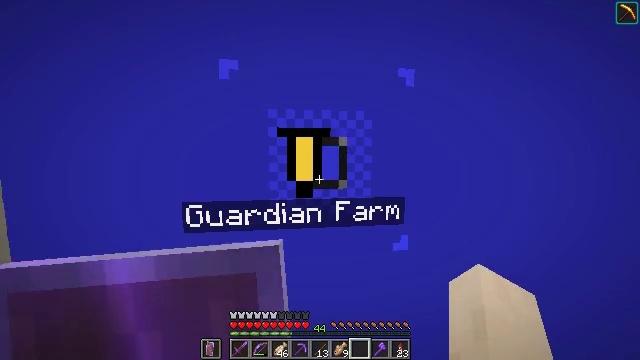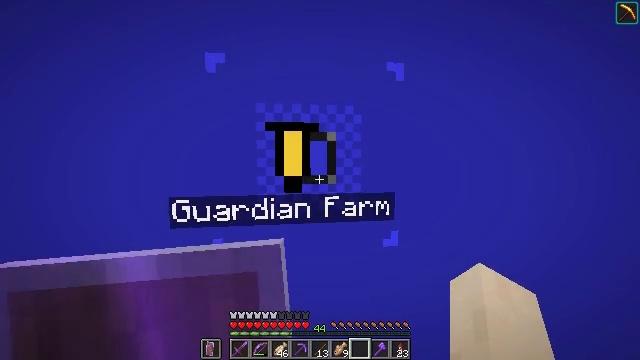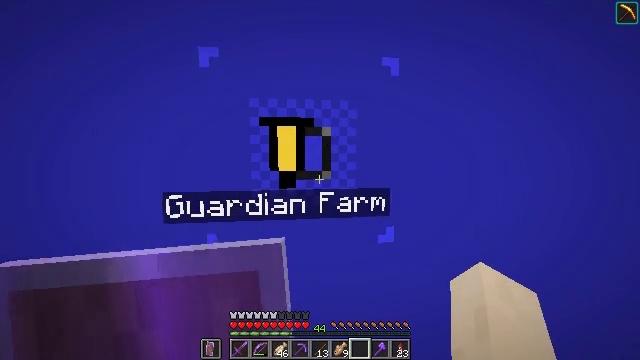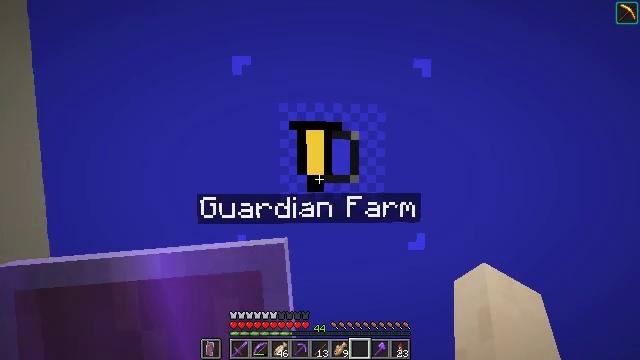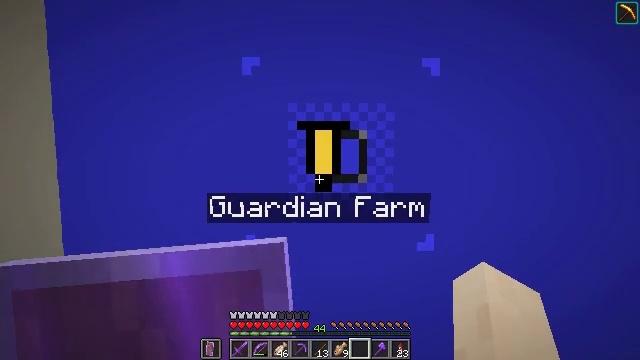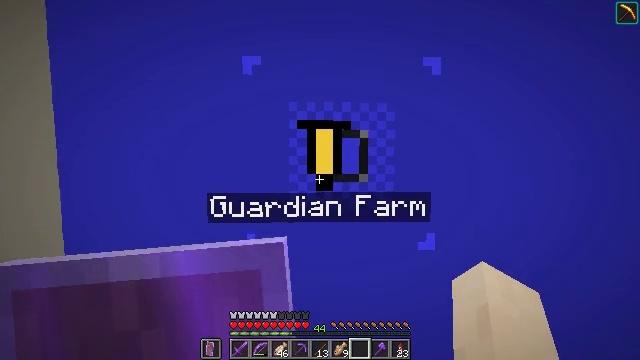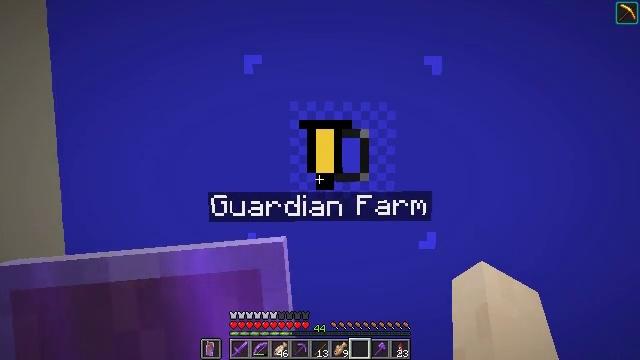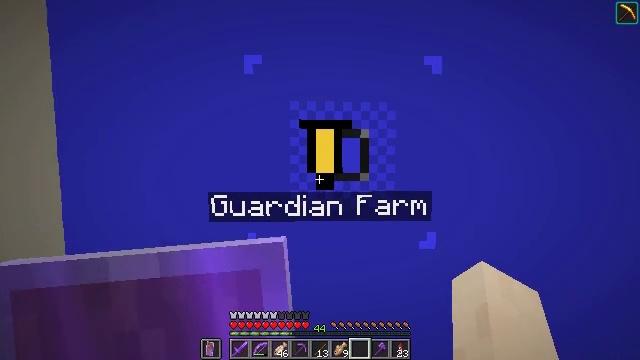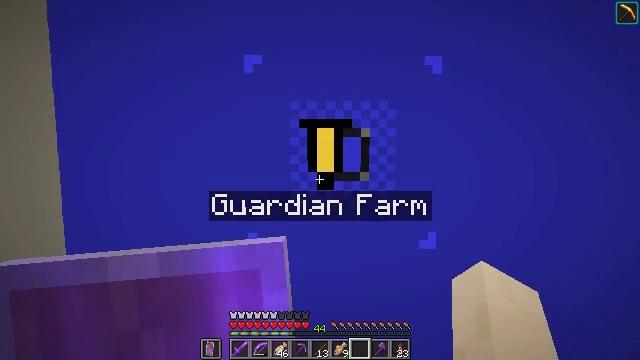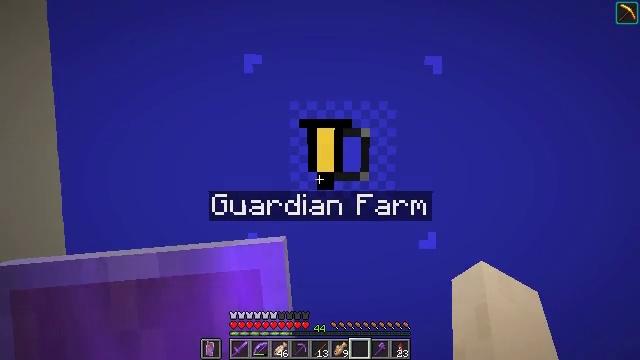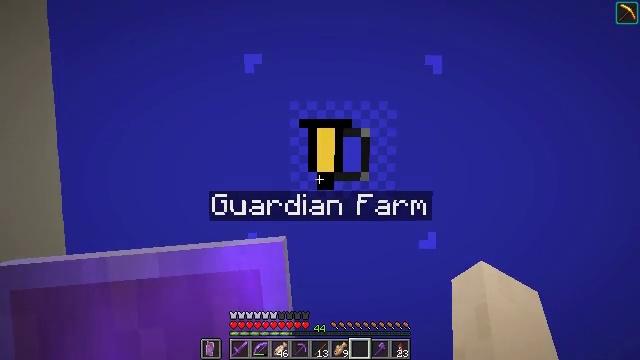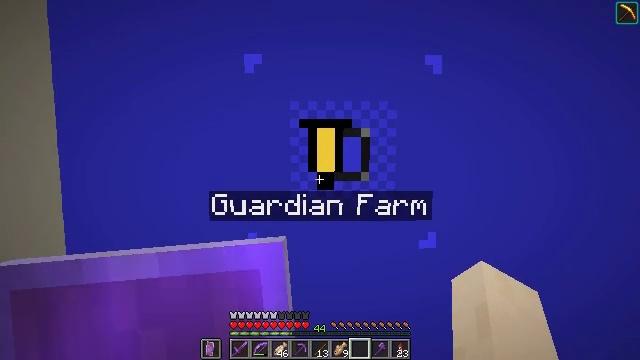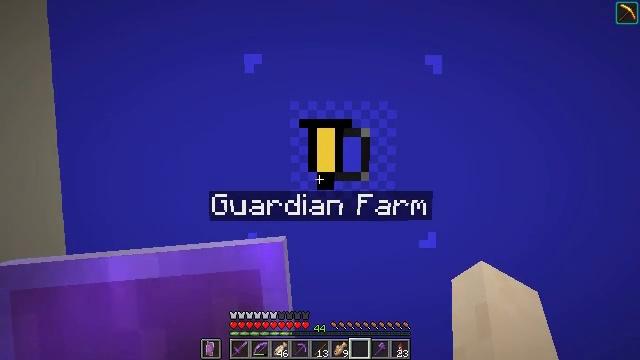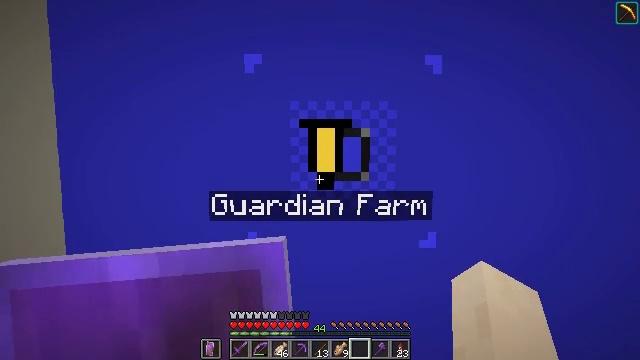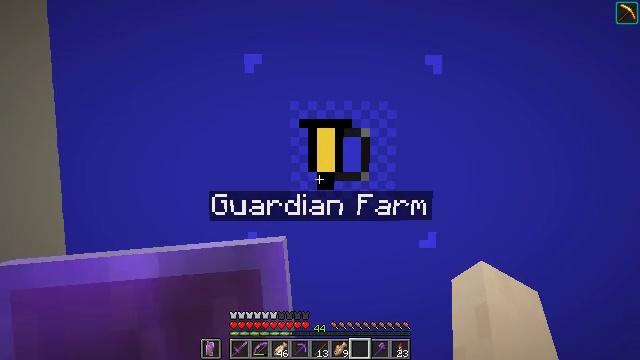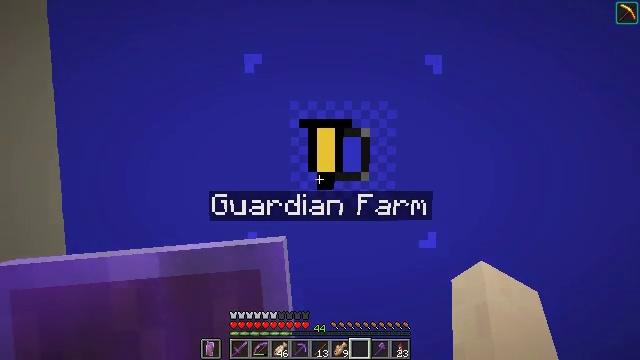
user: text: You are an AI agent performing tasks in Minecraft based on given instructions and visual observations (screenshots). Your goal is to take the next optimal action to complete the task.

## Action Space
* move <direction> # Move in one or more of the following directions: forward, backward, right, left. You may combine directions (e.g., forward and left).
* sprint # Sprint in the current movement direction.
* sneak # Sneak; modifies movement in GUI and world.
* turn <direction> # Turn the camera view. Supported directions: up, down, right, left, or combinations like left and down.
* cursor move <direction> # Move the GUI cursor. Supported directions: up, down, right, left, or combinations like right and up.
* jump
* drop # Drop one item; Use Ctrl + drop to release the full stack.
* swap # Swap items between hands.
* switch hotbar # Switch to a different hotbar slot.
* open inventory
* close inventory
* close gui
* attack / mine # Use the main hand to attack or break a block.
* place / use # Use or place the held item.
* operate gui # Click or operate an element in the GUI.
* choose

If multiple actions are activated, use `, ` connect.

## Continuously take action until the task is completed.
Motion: motion action
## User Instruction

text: craft item soul torch
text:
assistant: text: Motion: no_op
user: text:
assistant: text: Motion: no_op
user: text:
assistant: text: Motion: turn left and up
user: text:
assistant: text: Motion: turn left
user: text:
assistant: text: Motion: no_op
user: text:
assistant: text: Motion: no_op
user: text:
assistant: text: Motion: no_op
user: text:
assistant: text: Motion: no_op
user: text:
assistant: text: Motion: no_op
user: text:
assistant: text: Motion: no_op
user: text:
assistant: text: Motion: no_op
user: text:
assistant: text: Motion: no_op
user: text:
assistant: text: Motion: no_op
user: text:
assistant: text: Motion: no_op
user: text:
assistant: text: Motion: no_op
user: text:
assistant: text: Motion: no_op
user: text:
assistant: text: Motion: no_op
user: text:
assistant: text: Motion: no_op
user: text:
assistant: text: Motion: no_op
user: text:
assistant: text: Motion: no_op
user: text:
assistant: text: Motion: move forward
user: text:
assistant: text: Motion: move forward
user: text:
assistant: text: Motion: move forward
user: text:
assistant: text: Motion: move forward
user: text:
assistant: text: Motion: move forward
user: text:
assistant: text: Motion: move forward
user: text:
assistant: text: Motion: move forward
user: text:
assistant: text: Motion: no_op
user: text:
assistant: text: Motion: no_op
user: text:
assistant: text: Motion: no_op